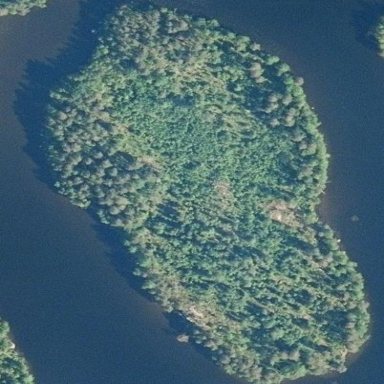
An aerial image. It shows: Image showing island.